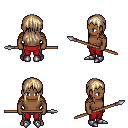
a pixel art fantasy rpg character, male body template, human, dark skin, leather shoulder armor, red pants, white blonde unkempt hairstyle, metal boots, spear, four views (front, back, left, right), 2x2 character sprite sheet, small pixel art, hard edges, no anti-aliasing